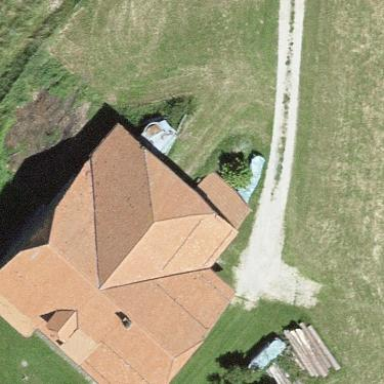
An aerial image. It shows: Farm building.